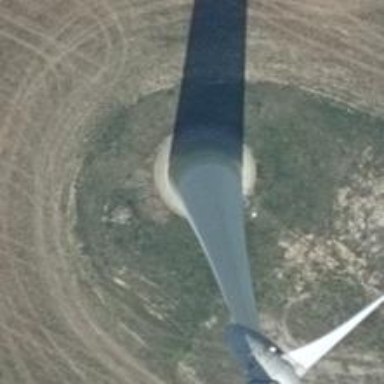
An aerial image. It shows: Wind turbine generating power.